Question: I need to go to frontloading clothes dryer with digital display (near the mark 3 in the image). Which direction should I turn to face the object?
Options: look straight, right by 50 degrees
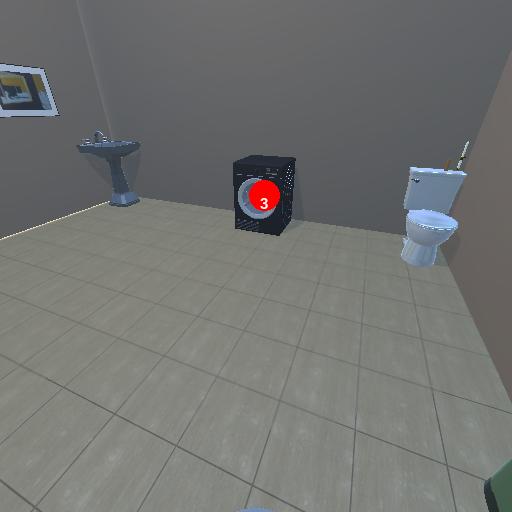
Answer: look straight